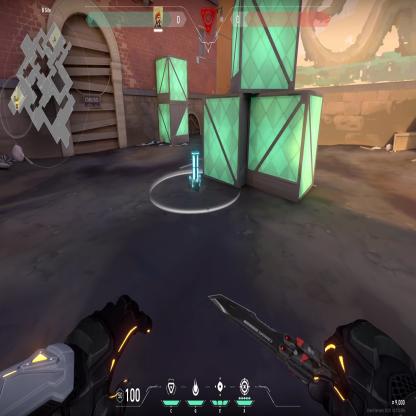
Label: planted spike